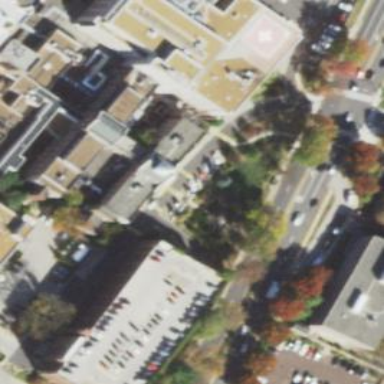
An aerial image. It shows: Hospital building.